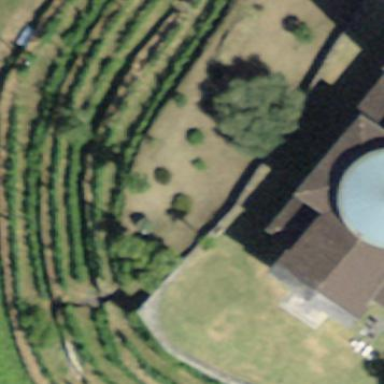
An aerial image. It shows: Vineyard growing grapes.